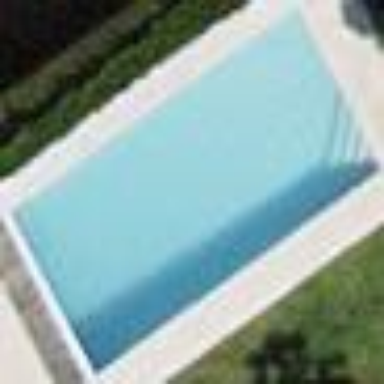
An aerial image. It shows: Swimming pool located in leisure land.